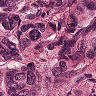
Metastatic tissue present: yes